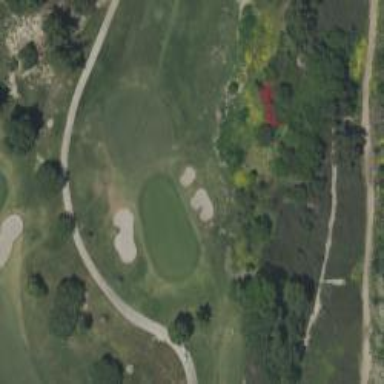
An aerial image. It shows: View of golf hole.